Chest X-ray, PA view. Patient: 4 years old, sex F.
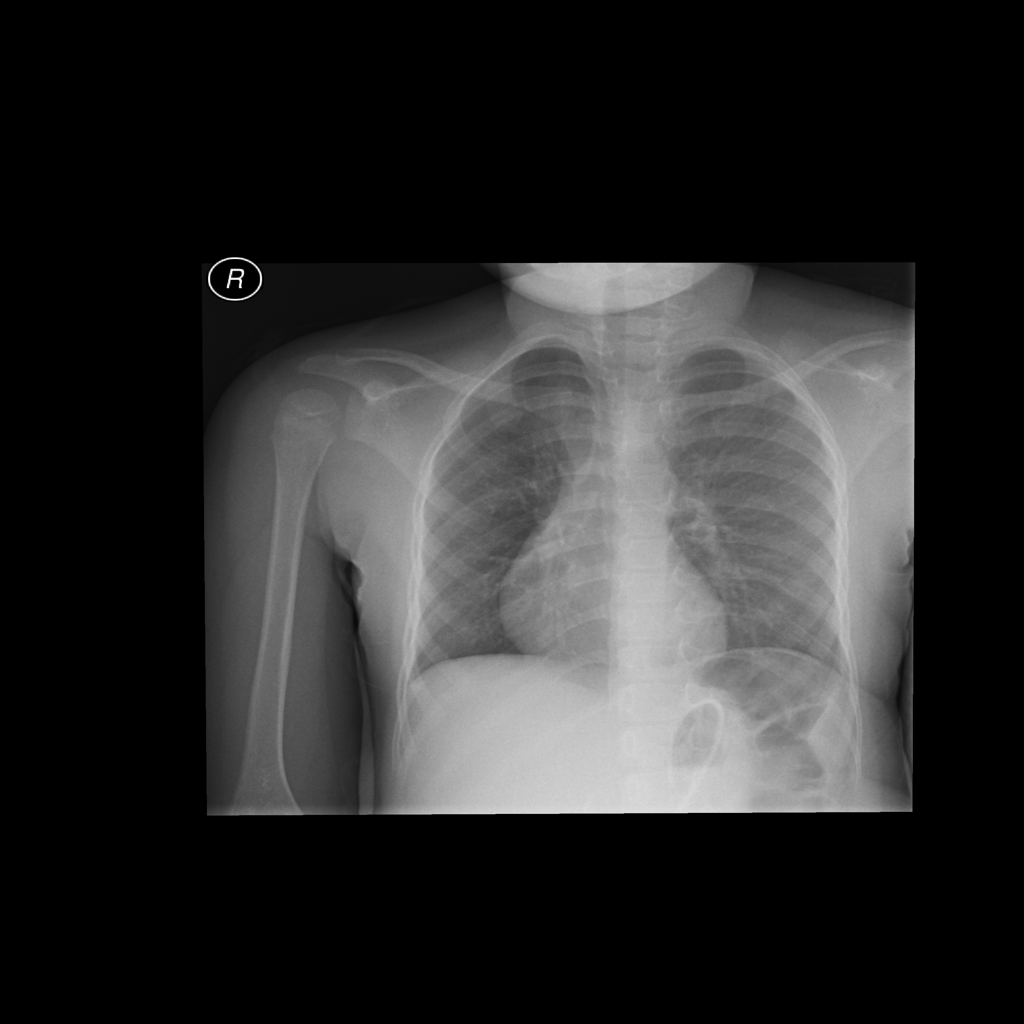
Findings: No Finding